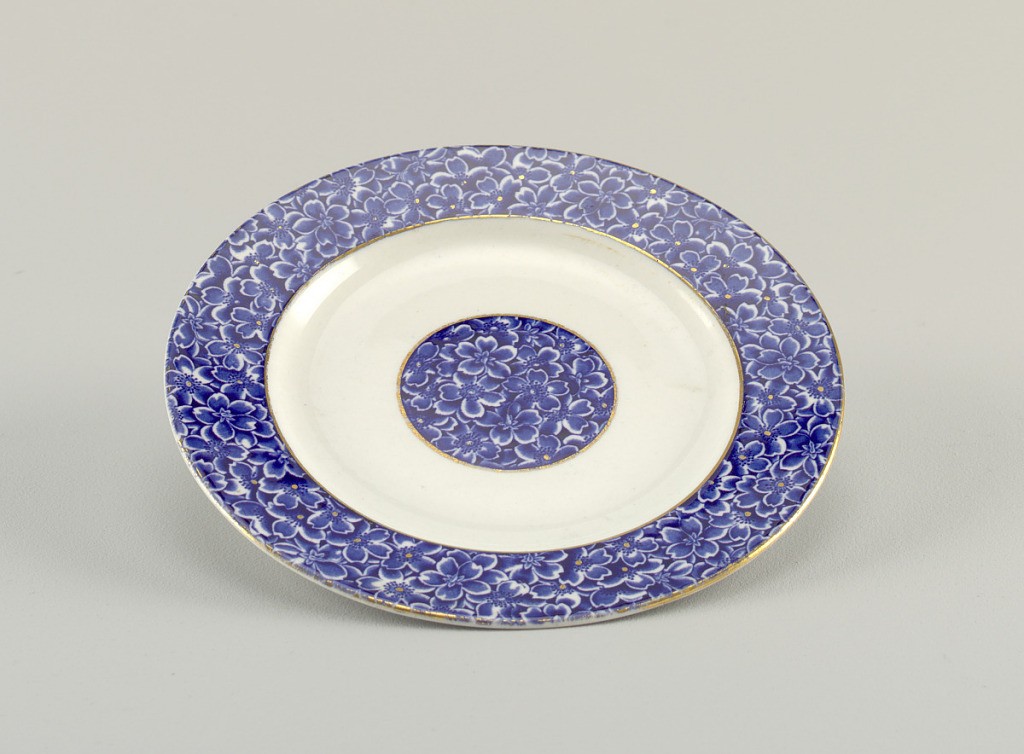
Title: Plate with Blue Flower Pattern
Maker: Royal Worcester, English, established 1751
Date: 1888
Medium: porcelain, vitreous enamel, gold
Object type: plate
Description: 1972-5-15-a: Blue floral marli and center medallion on white gr...;     1972-5-15-b: Plate with blue floral marli and center medallion ...